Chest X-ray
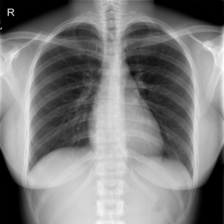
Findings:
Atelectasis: negative
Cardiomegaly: negative
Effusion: negative
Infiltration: positive
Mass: negative
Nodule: negative
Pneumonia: negative
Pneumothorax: negative
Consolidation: negative
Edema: negative
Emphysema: negative
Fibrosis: negative
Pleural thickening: negative
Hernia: negative